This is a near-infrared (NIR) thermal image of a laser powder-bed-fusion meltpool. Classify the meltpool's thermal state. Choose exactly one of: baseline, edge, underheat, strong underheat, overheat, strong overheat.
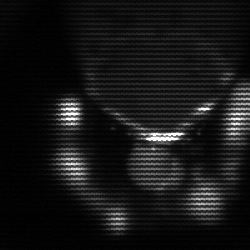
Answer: edge